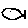
Label: fish